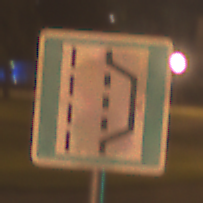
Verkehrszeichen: NothalteUndPannenbucht
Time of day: Night
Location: Outdoor (Urban)
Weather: PartlyCloudy
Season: NotSpecified
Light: Artificial